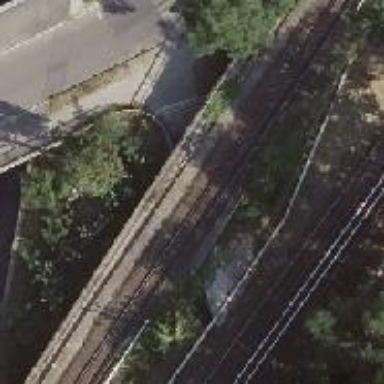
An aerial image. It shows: Railway milestone.